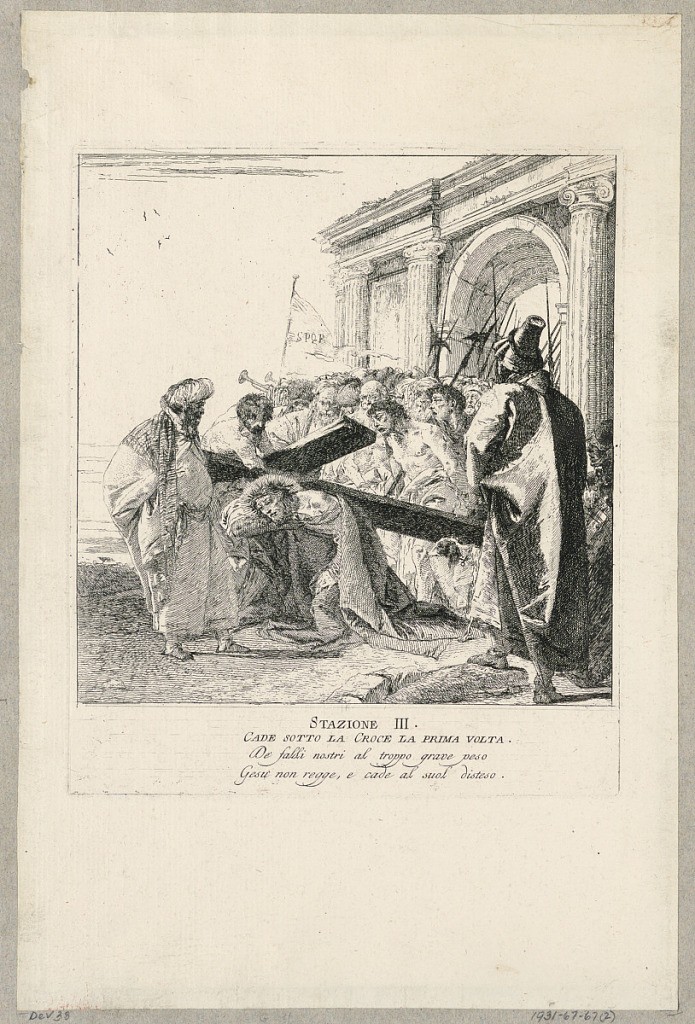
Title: Via crucis - Station III, He Falls Beneath the Cross the First Time
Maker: Giovanni Domenico Tiepolo, Italian, 1727 – 1804
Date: ca. 1749
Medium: Etching on cream laid paper
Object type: Print
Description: First state